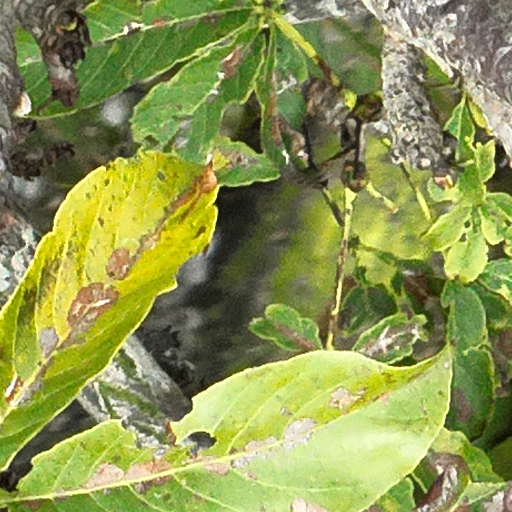
Species: Pseudobombax septenatum
GBIF accepted scientific name: Pseudobombax septenatum
Crown area (m\u00b2): 168.603